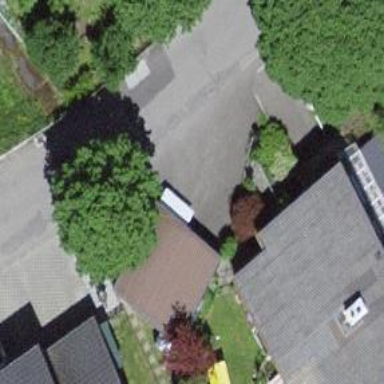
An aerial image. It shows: Garage.